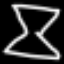
Label: hourglass